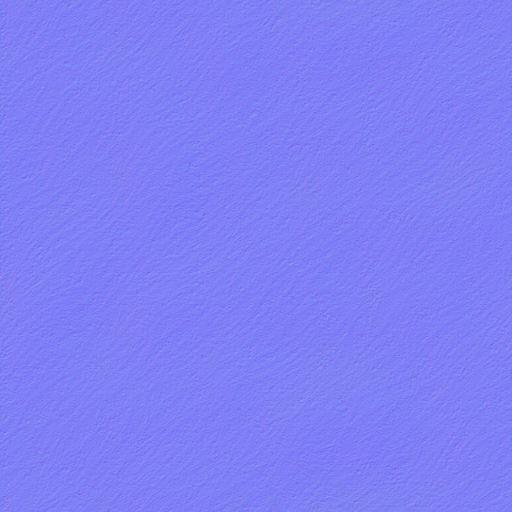
leather light perforated smooth white